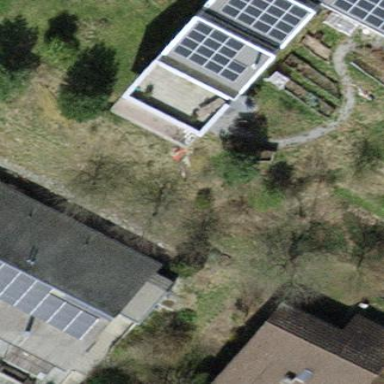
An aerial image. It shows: Semidetached house with gabled roof.